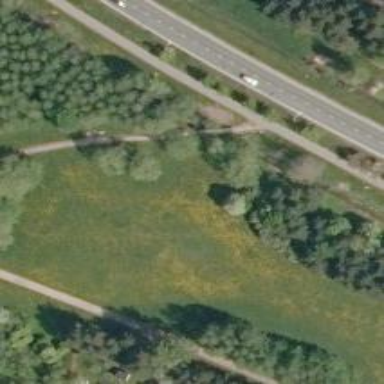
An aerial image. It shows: Bridge over cycleway.